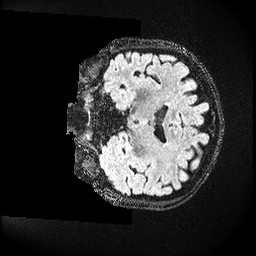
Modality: FLAIR
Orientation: coronal
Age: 55
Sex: female
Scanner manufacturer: ge
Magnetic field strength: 3 T
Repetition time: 4.802 s
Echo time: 0.1171 s